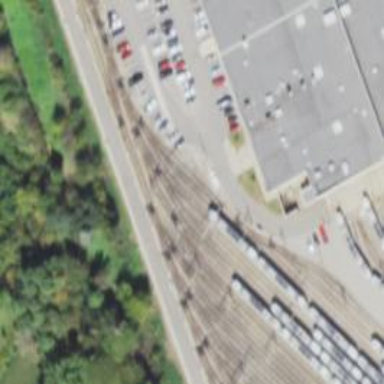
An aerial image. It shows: Light rail yard with electrified contact lines.